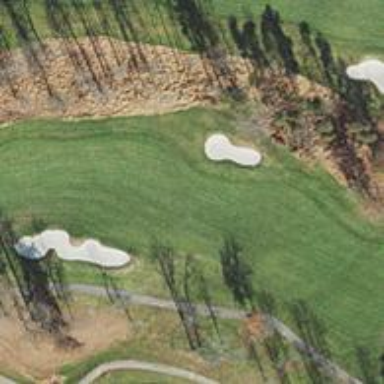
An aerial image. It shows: View of golf hole.